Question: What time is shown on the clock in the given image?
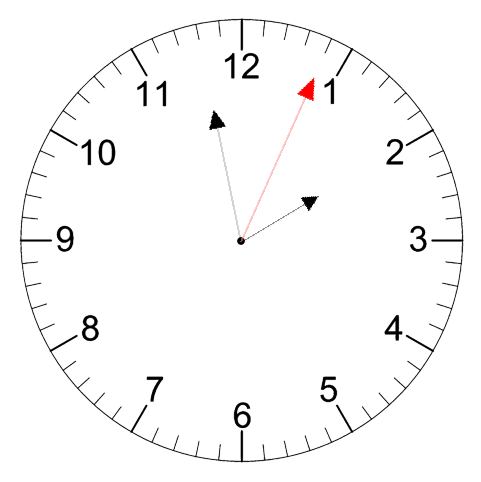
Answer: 01:58:04